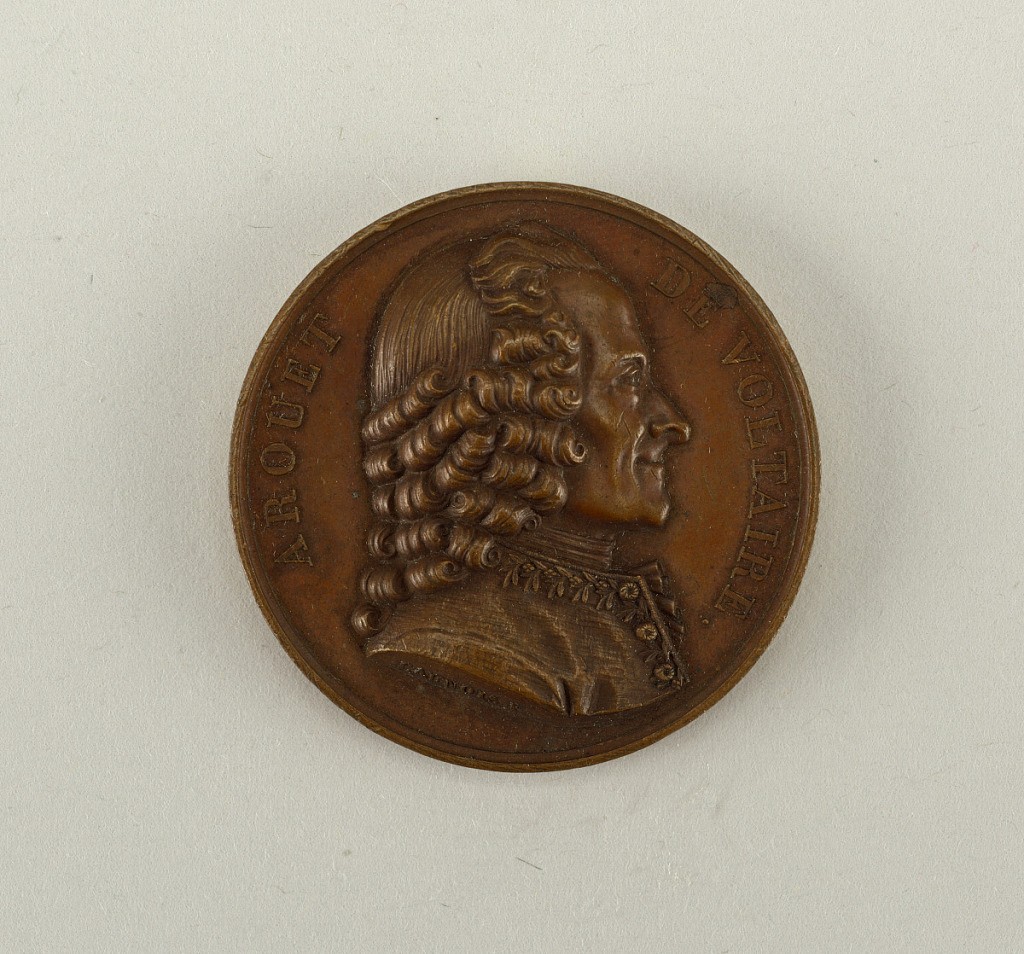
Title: Galerie métallique des grands hommes français (Great Men of France)
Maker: François Augustin Caunnois, French, 1787 - 1859
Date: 1817
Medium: Cast bronze
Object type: Medal
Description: Bust of François-Marie Arouet Voltaire (1694-1778).